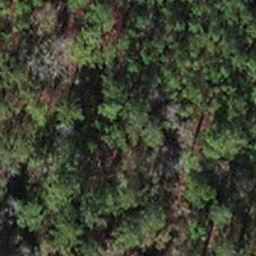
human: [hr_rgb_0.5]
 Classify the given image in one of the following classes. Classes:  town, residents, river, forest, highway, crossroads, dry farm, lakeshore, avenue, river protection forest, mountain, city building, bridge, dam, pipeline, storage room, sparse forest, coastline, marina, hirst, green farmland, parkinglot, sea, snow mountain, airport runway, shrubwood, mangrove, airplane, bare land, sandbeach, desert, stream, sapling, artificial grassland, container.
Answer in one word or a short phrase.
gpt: sapling